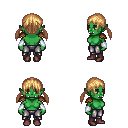
a pixel art fantasy rpg character, female body template, orc, green skin, leather shoulder armor, metal pants, light blonde twin-tailed hairstyle, white cloth bracers, maroon shoes, four views (front, back, left, right), 2x2 character sprite sheet, small pixel art, hard edges, no anti-aliasing